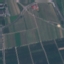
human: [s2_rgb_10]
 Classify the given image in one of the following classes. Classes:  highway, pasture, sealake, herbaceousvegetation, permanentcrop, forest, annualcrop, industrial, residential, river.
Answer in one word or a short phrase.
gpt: PermanentCrop